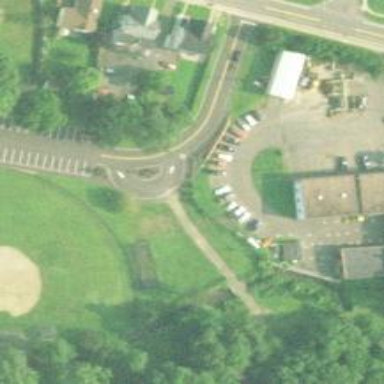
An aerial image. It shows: Turning loop on the road.